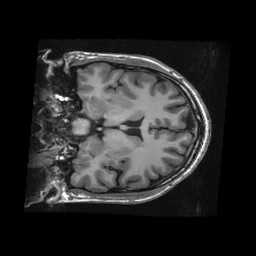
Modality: T1w
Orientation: coronal
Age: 29
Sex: male
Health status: healthy
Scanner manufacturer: ge
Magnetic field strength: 3 T
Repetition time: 0.0084 s
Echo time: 0.003112 s